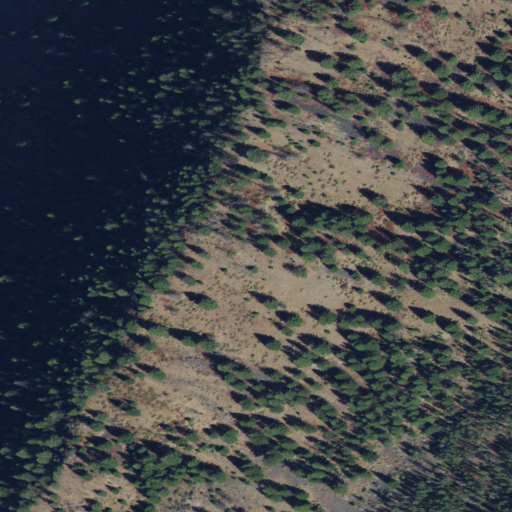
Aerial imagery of ridge(s) in Idaho named Hogback Ridge containing evergreen forest and shrub